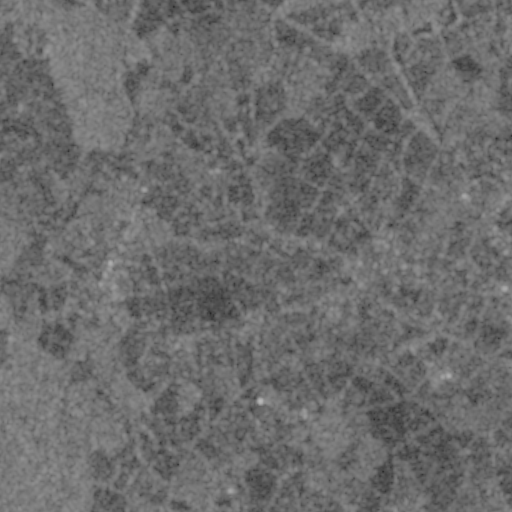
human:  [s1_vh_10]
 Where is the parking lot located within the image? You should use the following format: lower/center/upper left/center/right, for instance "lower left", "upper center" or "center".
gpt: The parking lot is located in the center left of the image.
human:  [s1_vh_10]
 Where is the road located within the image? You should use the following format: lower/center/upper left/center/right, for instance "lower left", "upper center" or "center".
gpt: There is no road in the image.

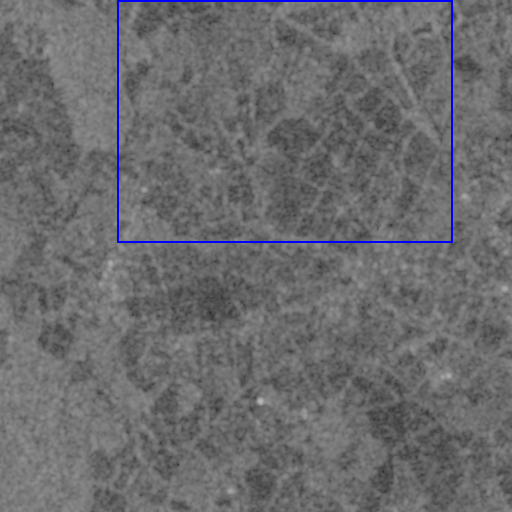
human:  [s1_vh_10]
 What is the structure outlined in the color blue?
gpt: The structure outlined in blue is a crop field.
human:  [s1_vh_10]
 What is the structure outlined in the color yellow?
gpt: There is no yellow outline.